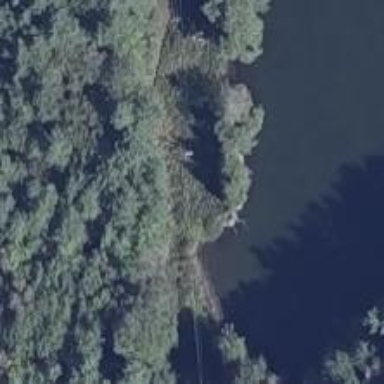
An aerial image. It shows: Power pole.